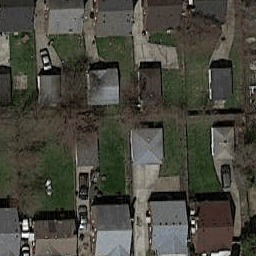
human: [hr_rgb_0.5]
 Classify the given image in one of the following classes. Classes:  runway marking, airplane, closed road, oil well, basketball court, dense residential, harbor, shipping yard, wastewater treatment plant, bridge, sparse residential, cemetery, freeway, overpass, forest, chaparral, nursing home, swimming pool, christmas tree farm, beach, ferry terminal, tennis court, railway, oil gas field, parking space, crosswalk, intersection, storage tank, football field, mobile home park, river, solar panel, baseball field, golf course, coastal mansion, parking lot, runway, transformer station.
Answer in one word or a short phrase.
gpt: dense residential